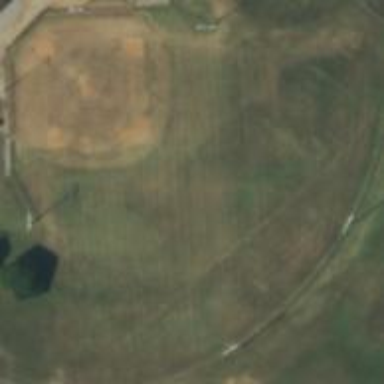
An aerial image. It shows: Baseball pitch for leisure land.